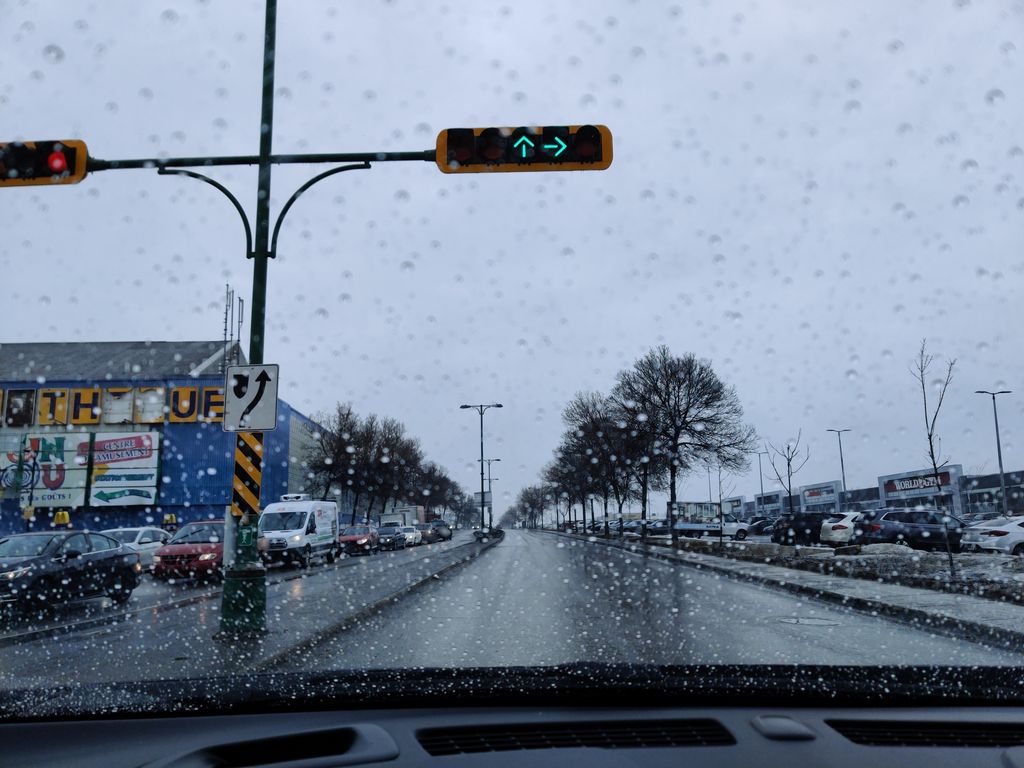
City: montreal